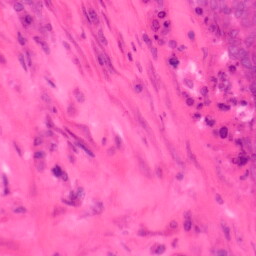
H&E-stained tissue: Colon